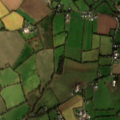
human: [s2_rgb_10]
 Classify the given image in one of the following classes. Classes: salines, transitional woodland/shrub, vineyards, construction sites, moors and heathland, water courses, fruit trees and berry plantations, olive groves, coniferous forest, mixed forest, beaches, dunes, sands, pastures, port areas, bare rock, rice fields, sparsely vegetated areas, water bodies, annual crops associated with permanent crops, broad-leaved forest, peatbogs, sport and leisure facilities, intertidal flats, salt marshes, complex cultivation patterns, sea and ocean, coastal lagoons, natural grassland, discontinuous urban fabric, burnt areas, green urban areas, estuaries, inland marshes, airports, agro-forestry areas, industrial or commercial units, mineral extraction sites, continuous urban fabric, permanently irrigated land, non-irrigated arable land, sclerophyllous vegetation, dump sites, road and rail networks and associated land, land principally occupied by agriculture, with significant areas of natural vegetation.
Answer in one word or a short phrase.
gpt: non-irrigated arable land, pastures